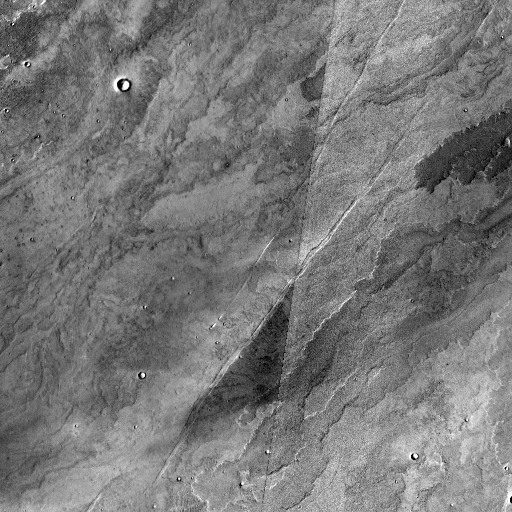
Crater classes present: Background, Other